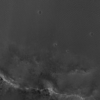
Label: not_dusty